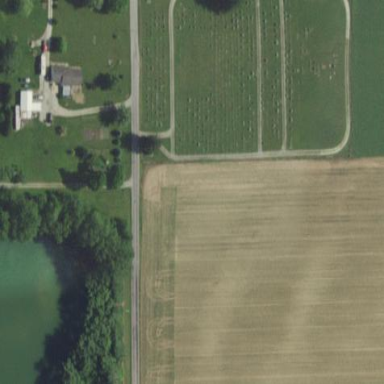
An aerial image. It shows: Cemetery.